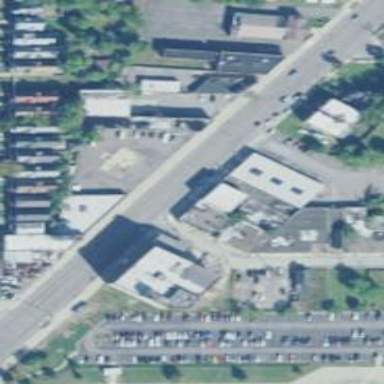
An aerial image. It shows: Commercial building.